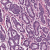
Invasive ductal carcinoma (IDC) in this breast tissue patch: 1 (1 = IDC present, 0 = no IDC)